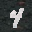
Label: 4